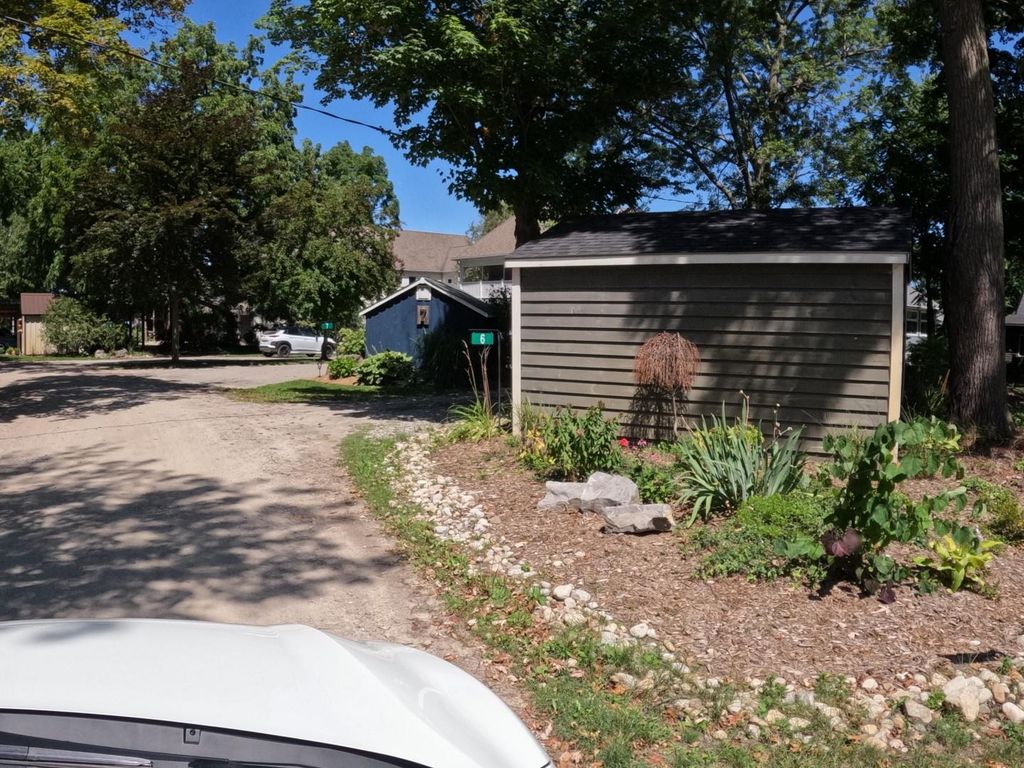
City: kitchener-waterloo